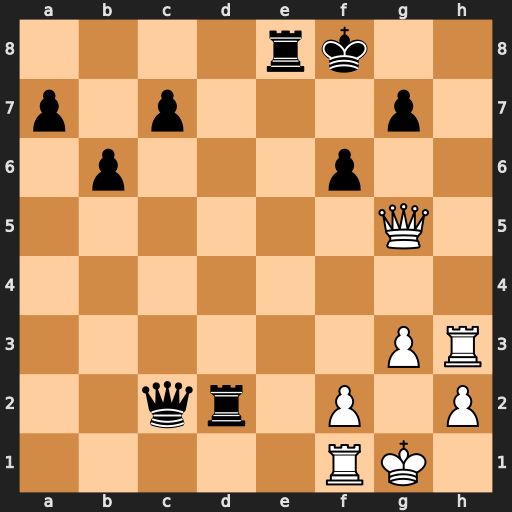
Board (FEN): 4rk2/p1p3p1/1p3p2/6Q1/8/6PR/2qr1P1P/5RK1
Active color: w
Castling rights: -
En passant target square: -
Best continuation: Rh8+ Kf7 Qh5+ Qg6 Qxg6+ Kxg6 Rxe8